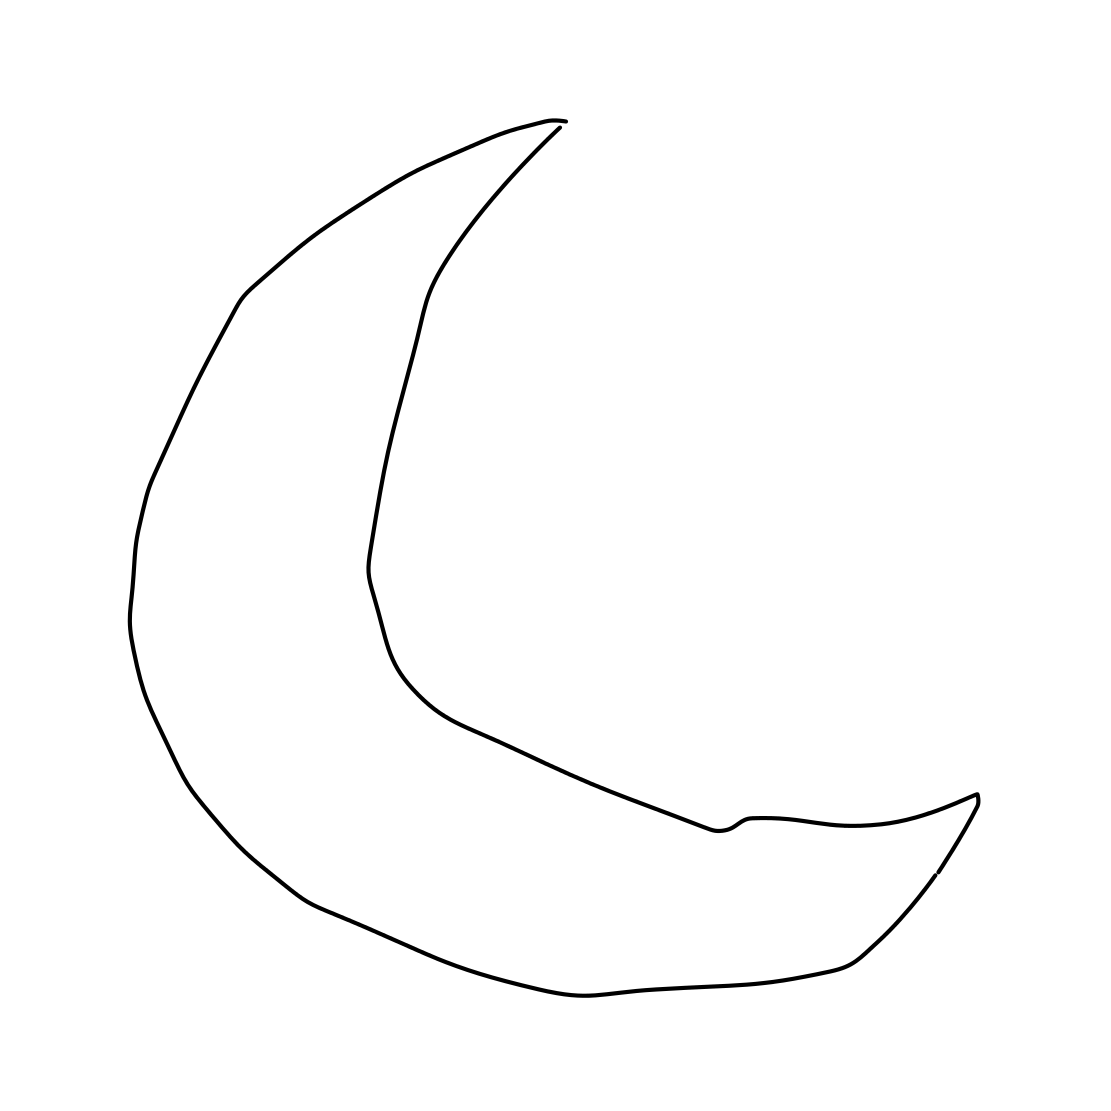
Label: moon